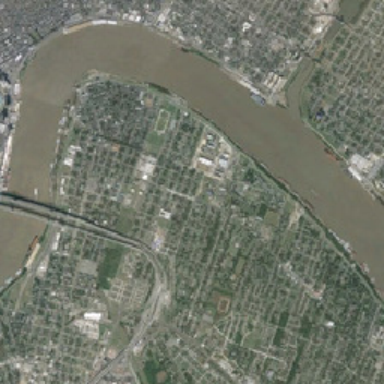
There are many plants and houses on both sides of the river .